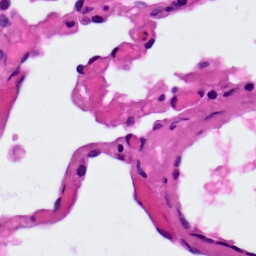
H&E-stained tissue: Lung